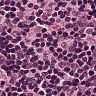
Metastatic tissue present: no